Field crop: maize
Growth stage: 2
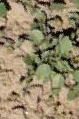
Species: convolvulus